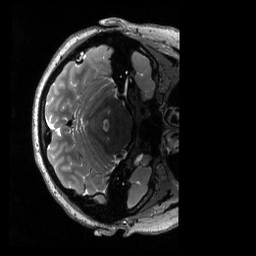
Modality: T2w
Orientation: axial
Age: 27
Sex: female
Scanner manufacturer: siemens
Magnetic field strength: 3 T
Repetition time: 3.2 s
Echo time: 0.563 s